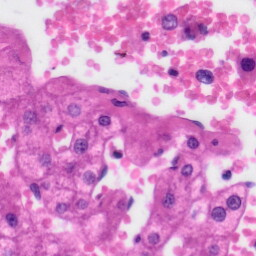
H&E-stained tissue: Liver